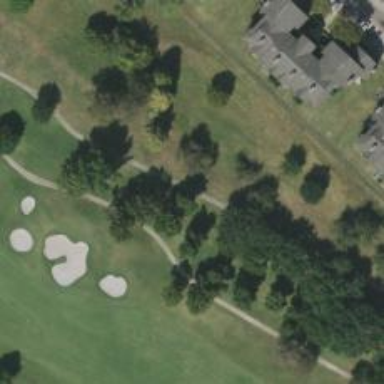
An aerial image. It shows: Path for golf carts.